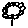
Label: flower